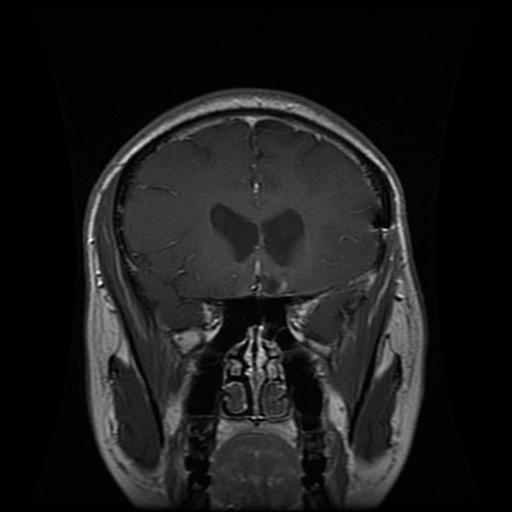
Label: glioma